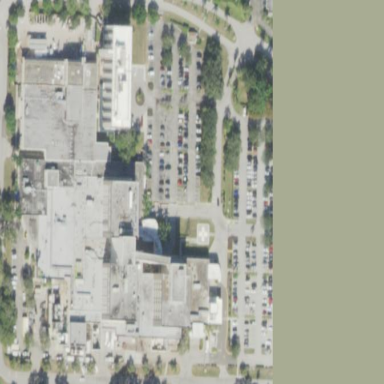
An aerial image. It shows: Hospital providing healthcare services.